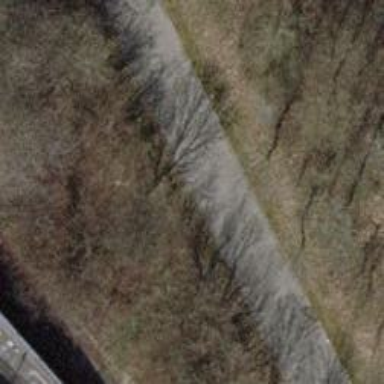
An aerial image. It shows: Asphalt path.